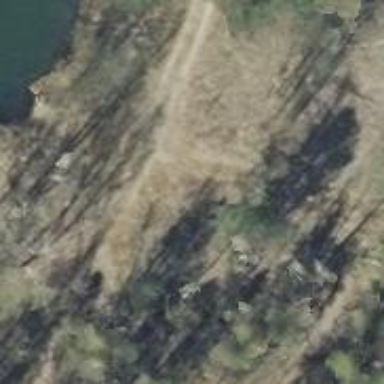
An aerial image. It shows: Sandy path.